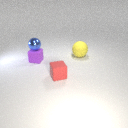
small blue metal sphere above small purple rubber cube